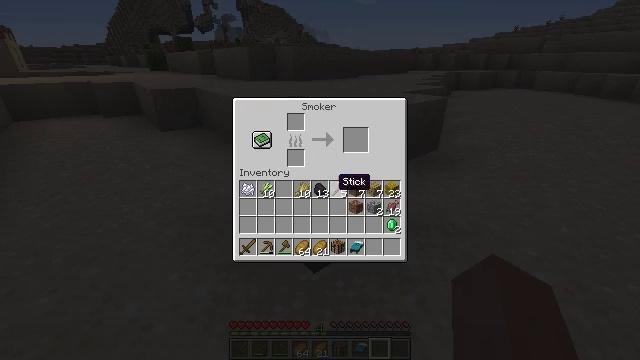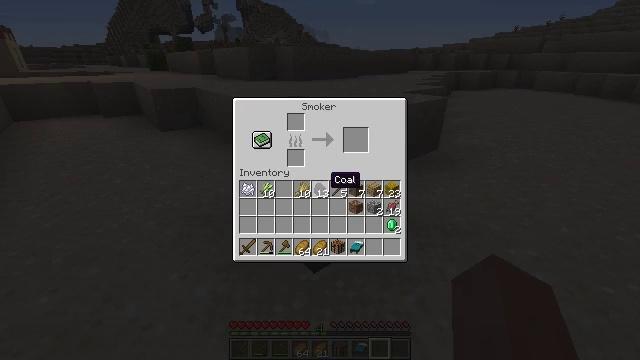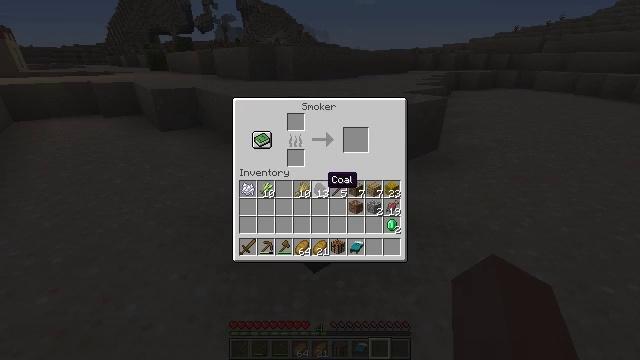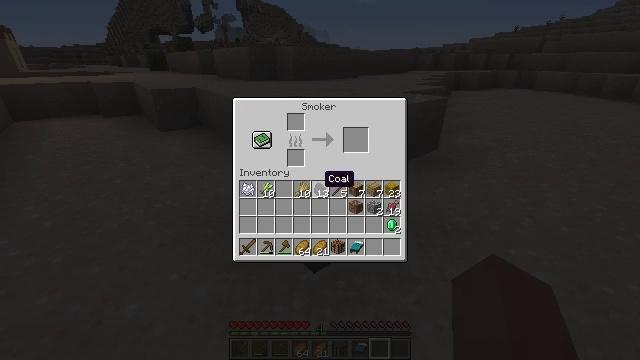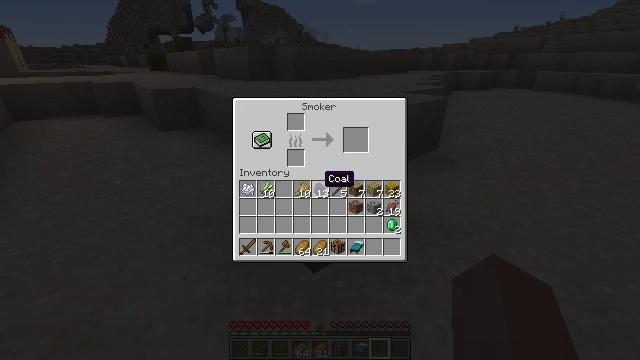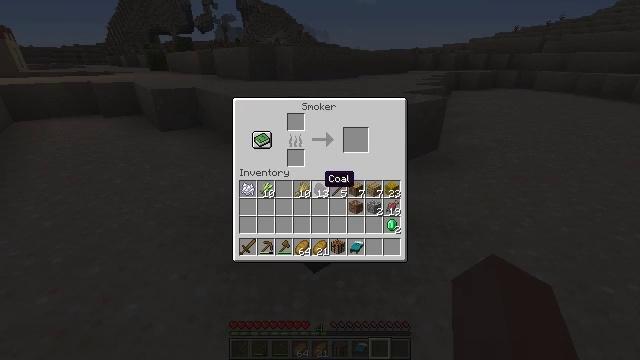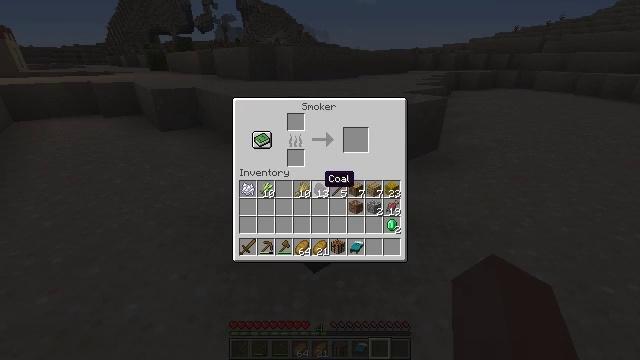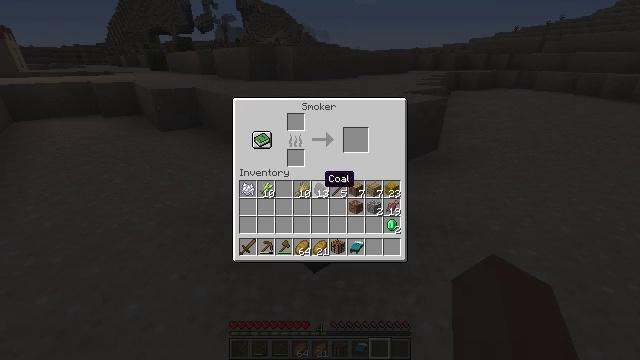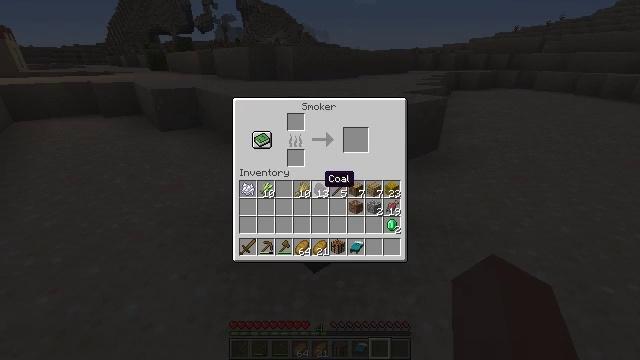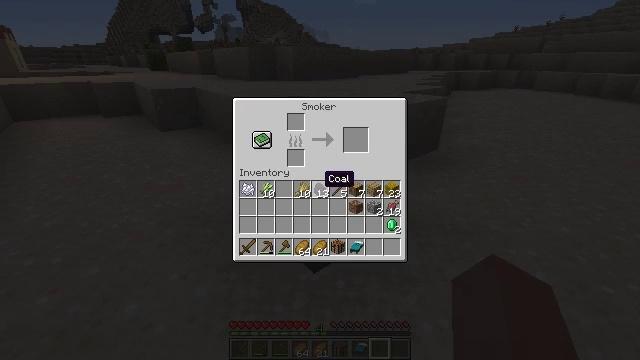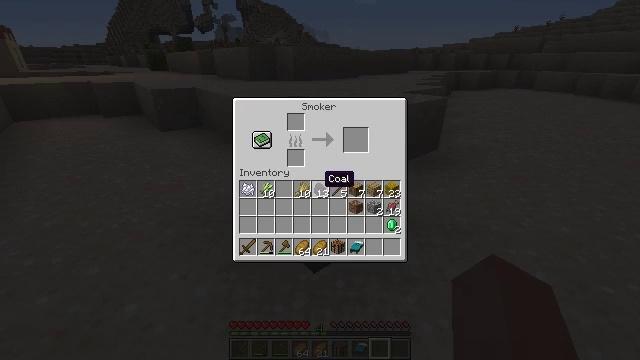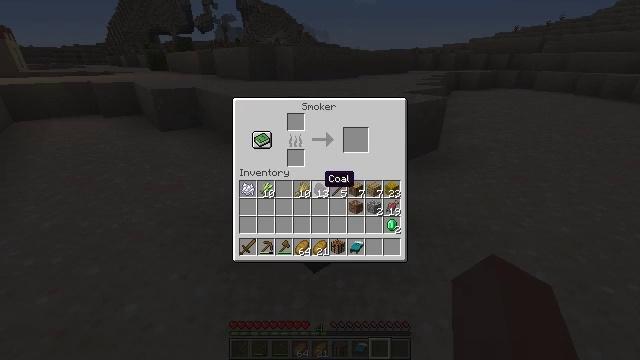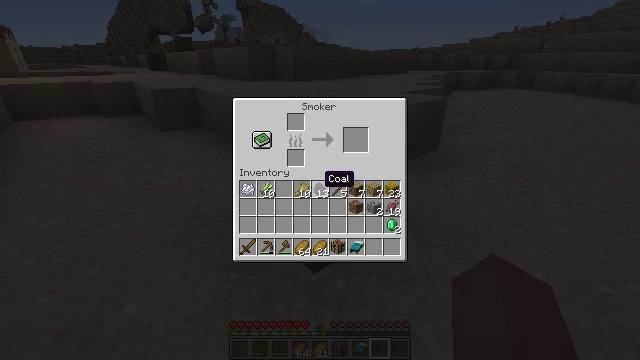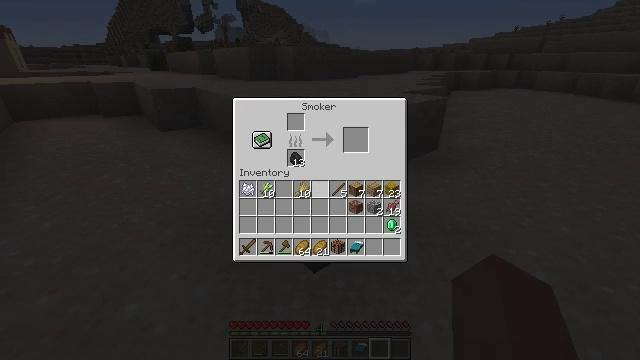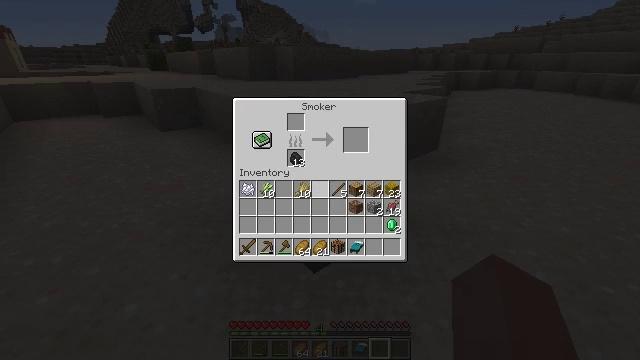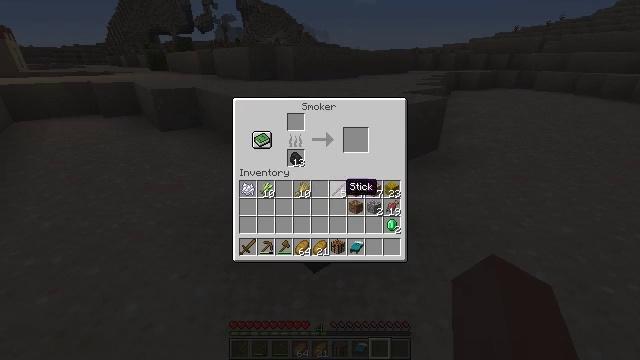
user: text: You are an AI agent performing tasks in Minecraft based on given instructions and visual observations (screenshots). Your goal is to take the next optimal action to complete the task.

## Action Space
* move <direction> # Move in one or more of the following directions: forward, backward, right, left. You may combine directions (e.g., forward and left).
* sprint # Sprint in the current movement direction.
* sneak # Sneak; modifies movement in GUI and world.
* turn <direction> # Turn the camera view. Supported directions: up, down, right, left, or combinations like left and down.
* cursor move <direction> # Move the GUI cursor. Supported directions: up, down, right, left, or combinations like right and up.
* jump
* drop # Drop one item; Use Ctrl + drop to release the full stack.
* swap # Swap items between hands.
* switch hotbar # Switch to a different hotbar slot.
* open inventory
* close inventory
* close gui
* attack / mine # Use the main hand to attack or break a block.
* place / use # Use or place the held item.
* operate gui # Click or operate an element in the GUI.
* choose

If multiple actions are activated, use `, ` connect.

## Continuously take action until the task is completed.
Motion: motion action
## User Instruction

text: Gather the blast furnace into your inventory.
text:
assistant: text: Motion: cursor move left
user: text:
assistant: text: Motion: no_op
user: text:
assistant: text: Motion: no_op
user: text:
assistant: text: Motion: no_op
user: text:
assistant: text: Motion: no_op
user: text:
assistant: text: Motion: no_op
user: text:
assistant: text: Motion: no_op
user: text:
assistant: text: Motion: no_op
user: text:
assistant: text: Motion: no_op
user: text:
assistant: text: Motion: sneak
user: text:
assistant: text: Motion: sneak
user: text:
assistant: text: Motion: sneak
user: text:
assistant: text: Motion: sneak, operate gui
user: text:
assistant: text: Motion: sneak, operate gui
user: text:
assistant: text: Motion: sneak, cursor move right and down
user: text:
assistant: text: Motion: sneak, cursor move right
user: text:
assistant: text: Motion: sneak
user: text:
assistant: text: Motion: sneak
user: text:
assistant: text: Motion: sneak, cursor move down
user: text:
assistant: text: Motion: sneak, cursor move left and down
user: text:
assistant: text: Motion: sneak, cursor move down
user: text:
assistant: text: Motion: sneak, cursor move down
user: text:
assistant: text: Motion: sneak
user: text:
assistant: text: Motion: sneak
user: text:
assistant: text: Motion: sneak, cursor move right
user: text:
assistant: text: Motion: sneak, cursor move right and up
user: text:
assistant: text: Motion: sneak, cursor move right and up
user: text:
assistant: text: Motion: sneak, cursor move up
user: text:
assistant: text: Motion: sneak
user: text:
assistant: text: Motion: sneak